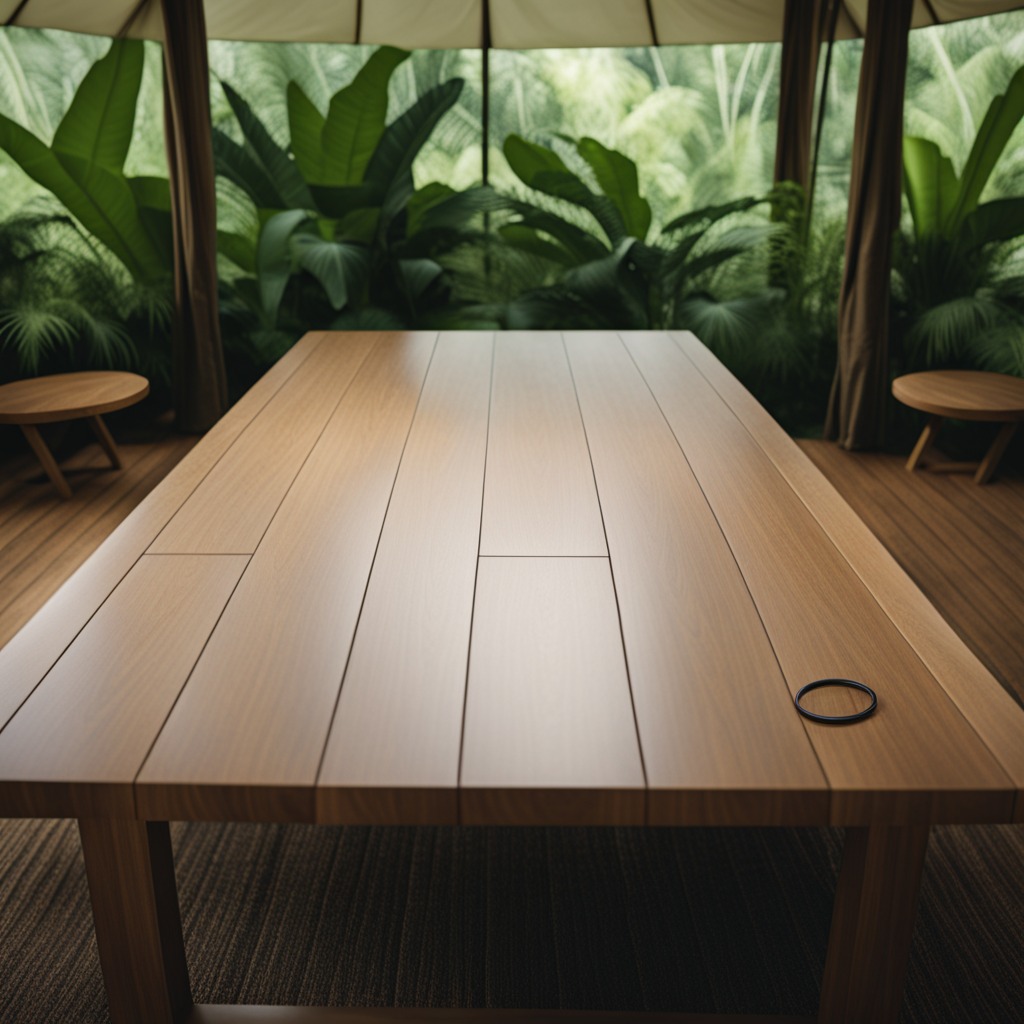
A rubber O-ring is lying on the wooden table.